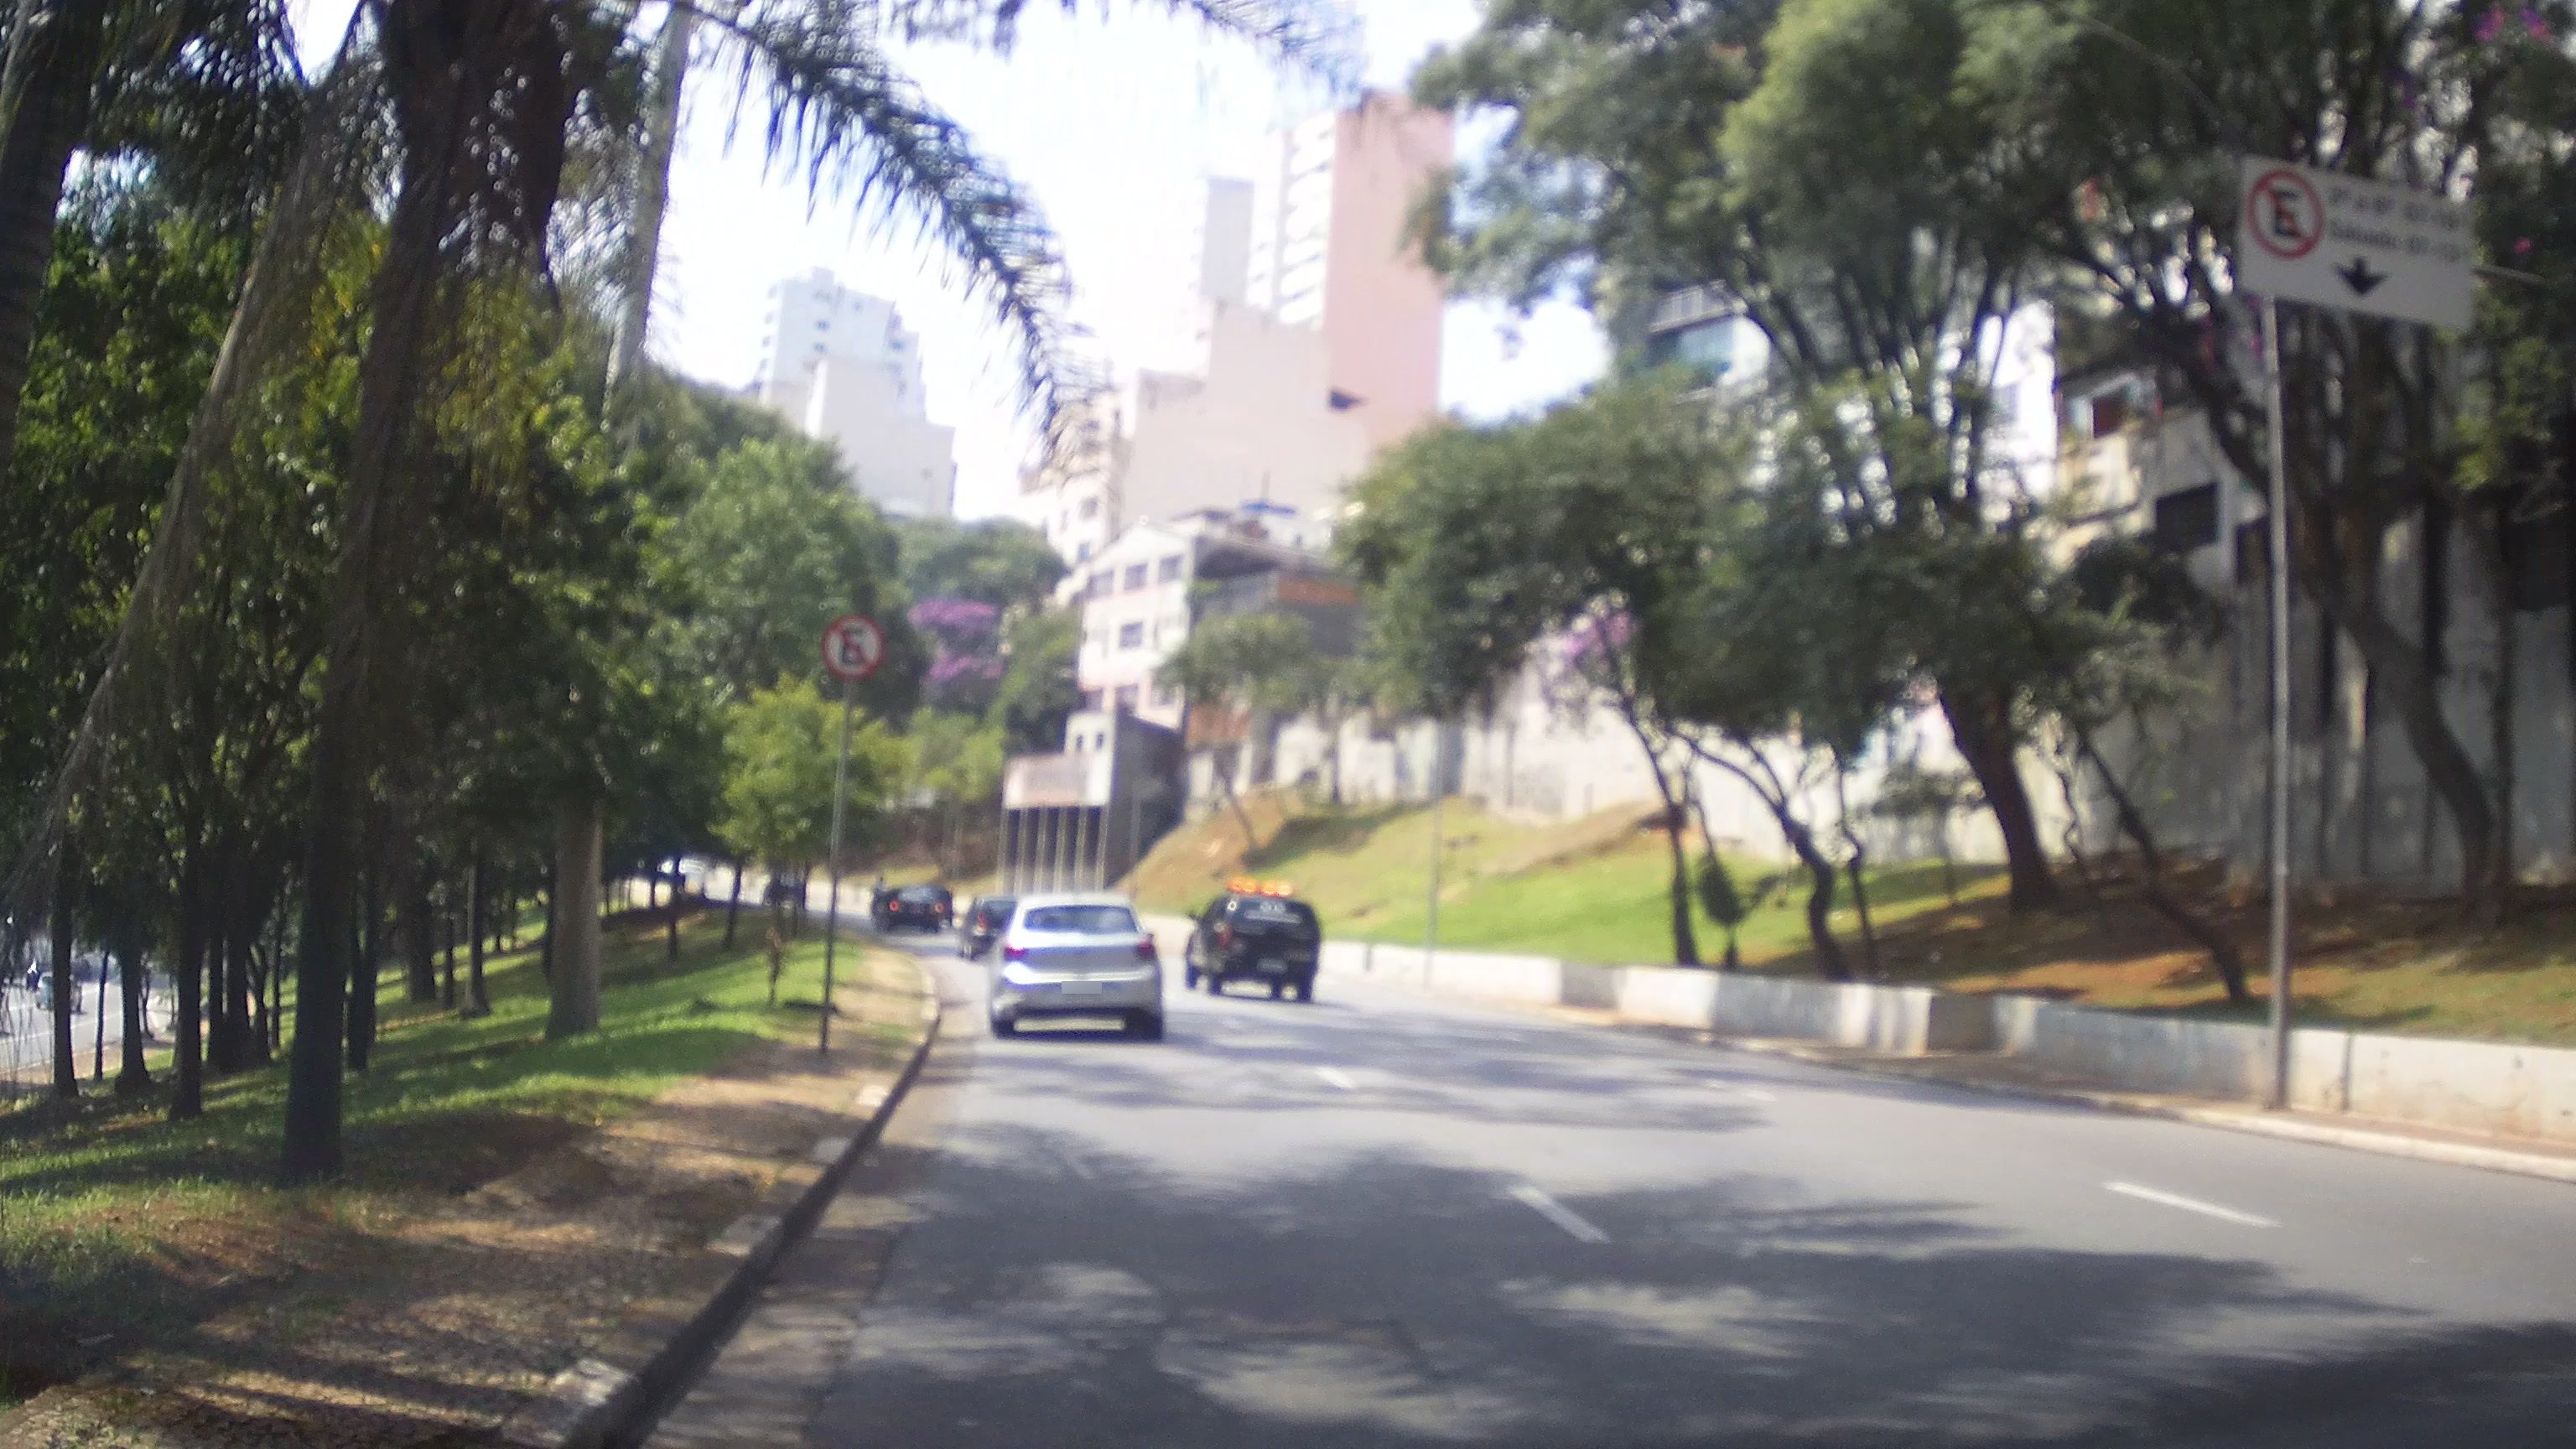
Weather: clear
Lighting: day
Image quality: slightly poor
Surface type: walking surface
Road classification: trunk_link
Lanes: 2
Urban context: urban centre
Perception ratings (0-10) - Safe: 5.07, Lively: 8.17, Beautiful: 9.63, Boring: 3.51, Depressing: 1.9, Wealthy: 4.98